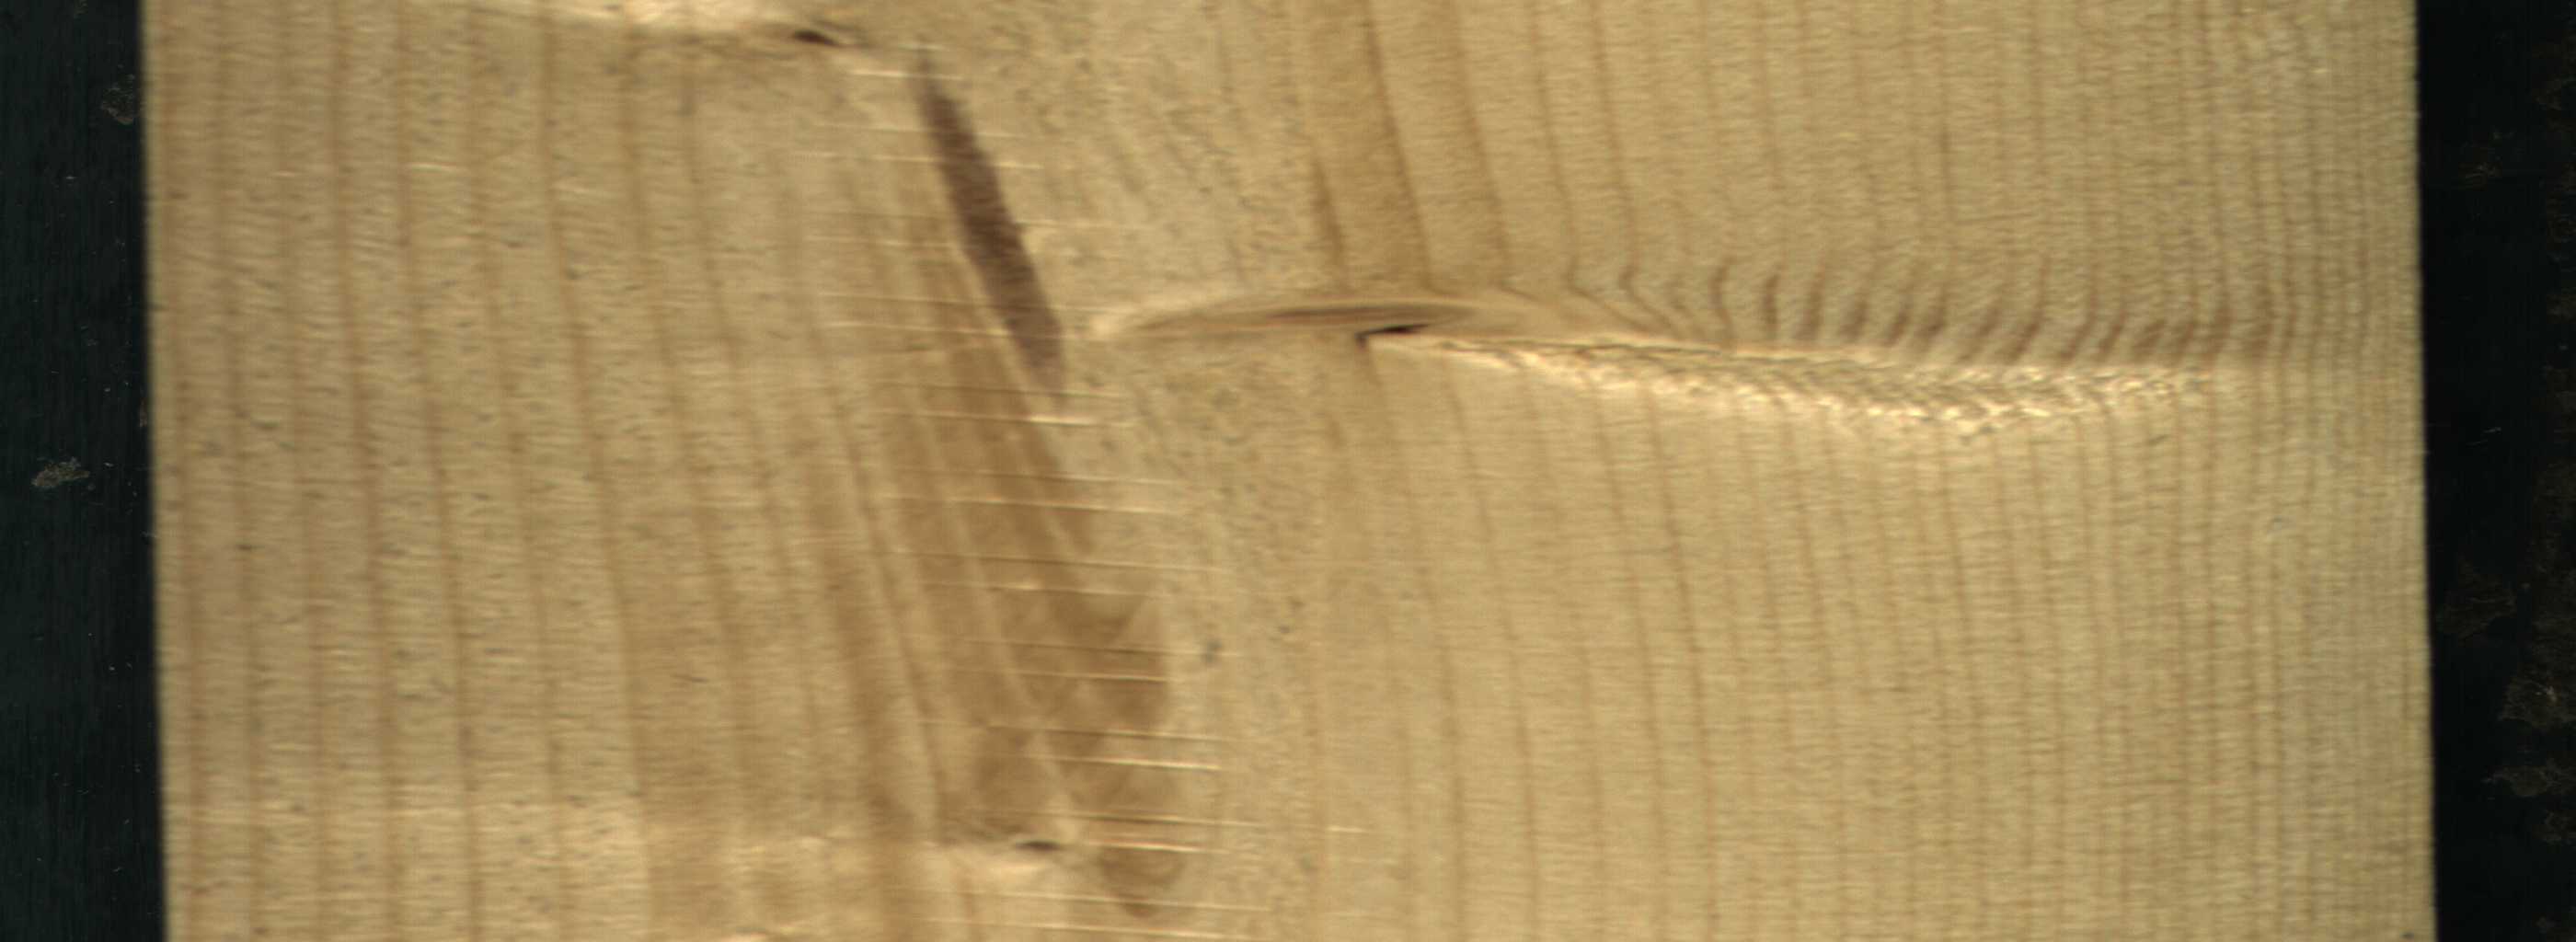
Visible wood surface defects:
Marrow
Live_Knot
Live_Knot